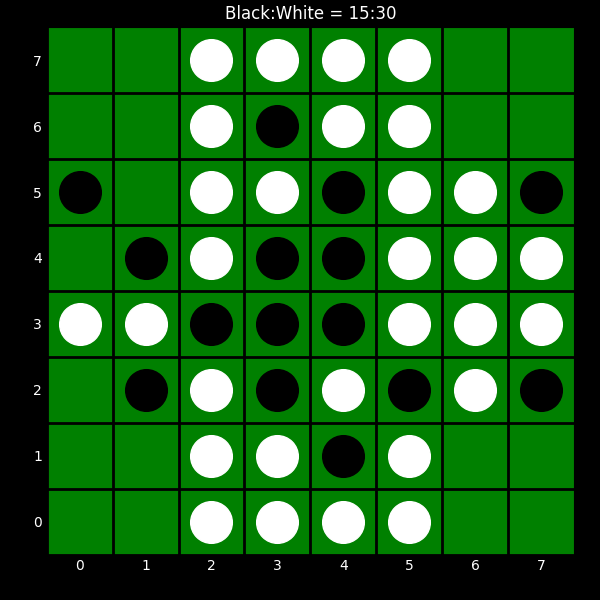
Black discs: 15
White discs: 30